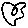
Label: flower